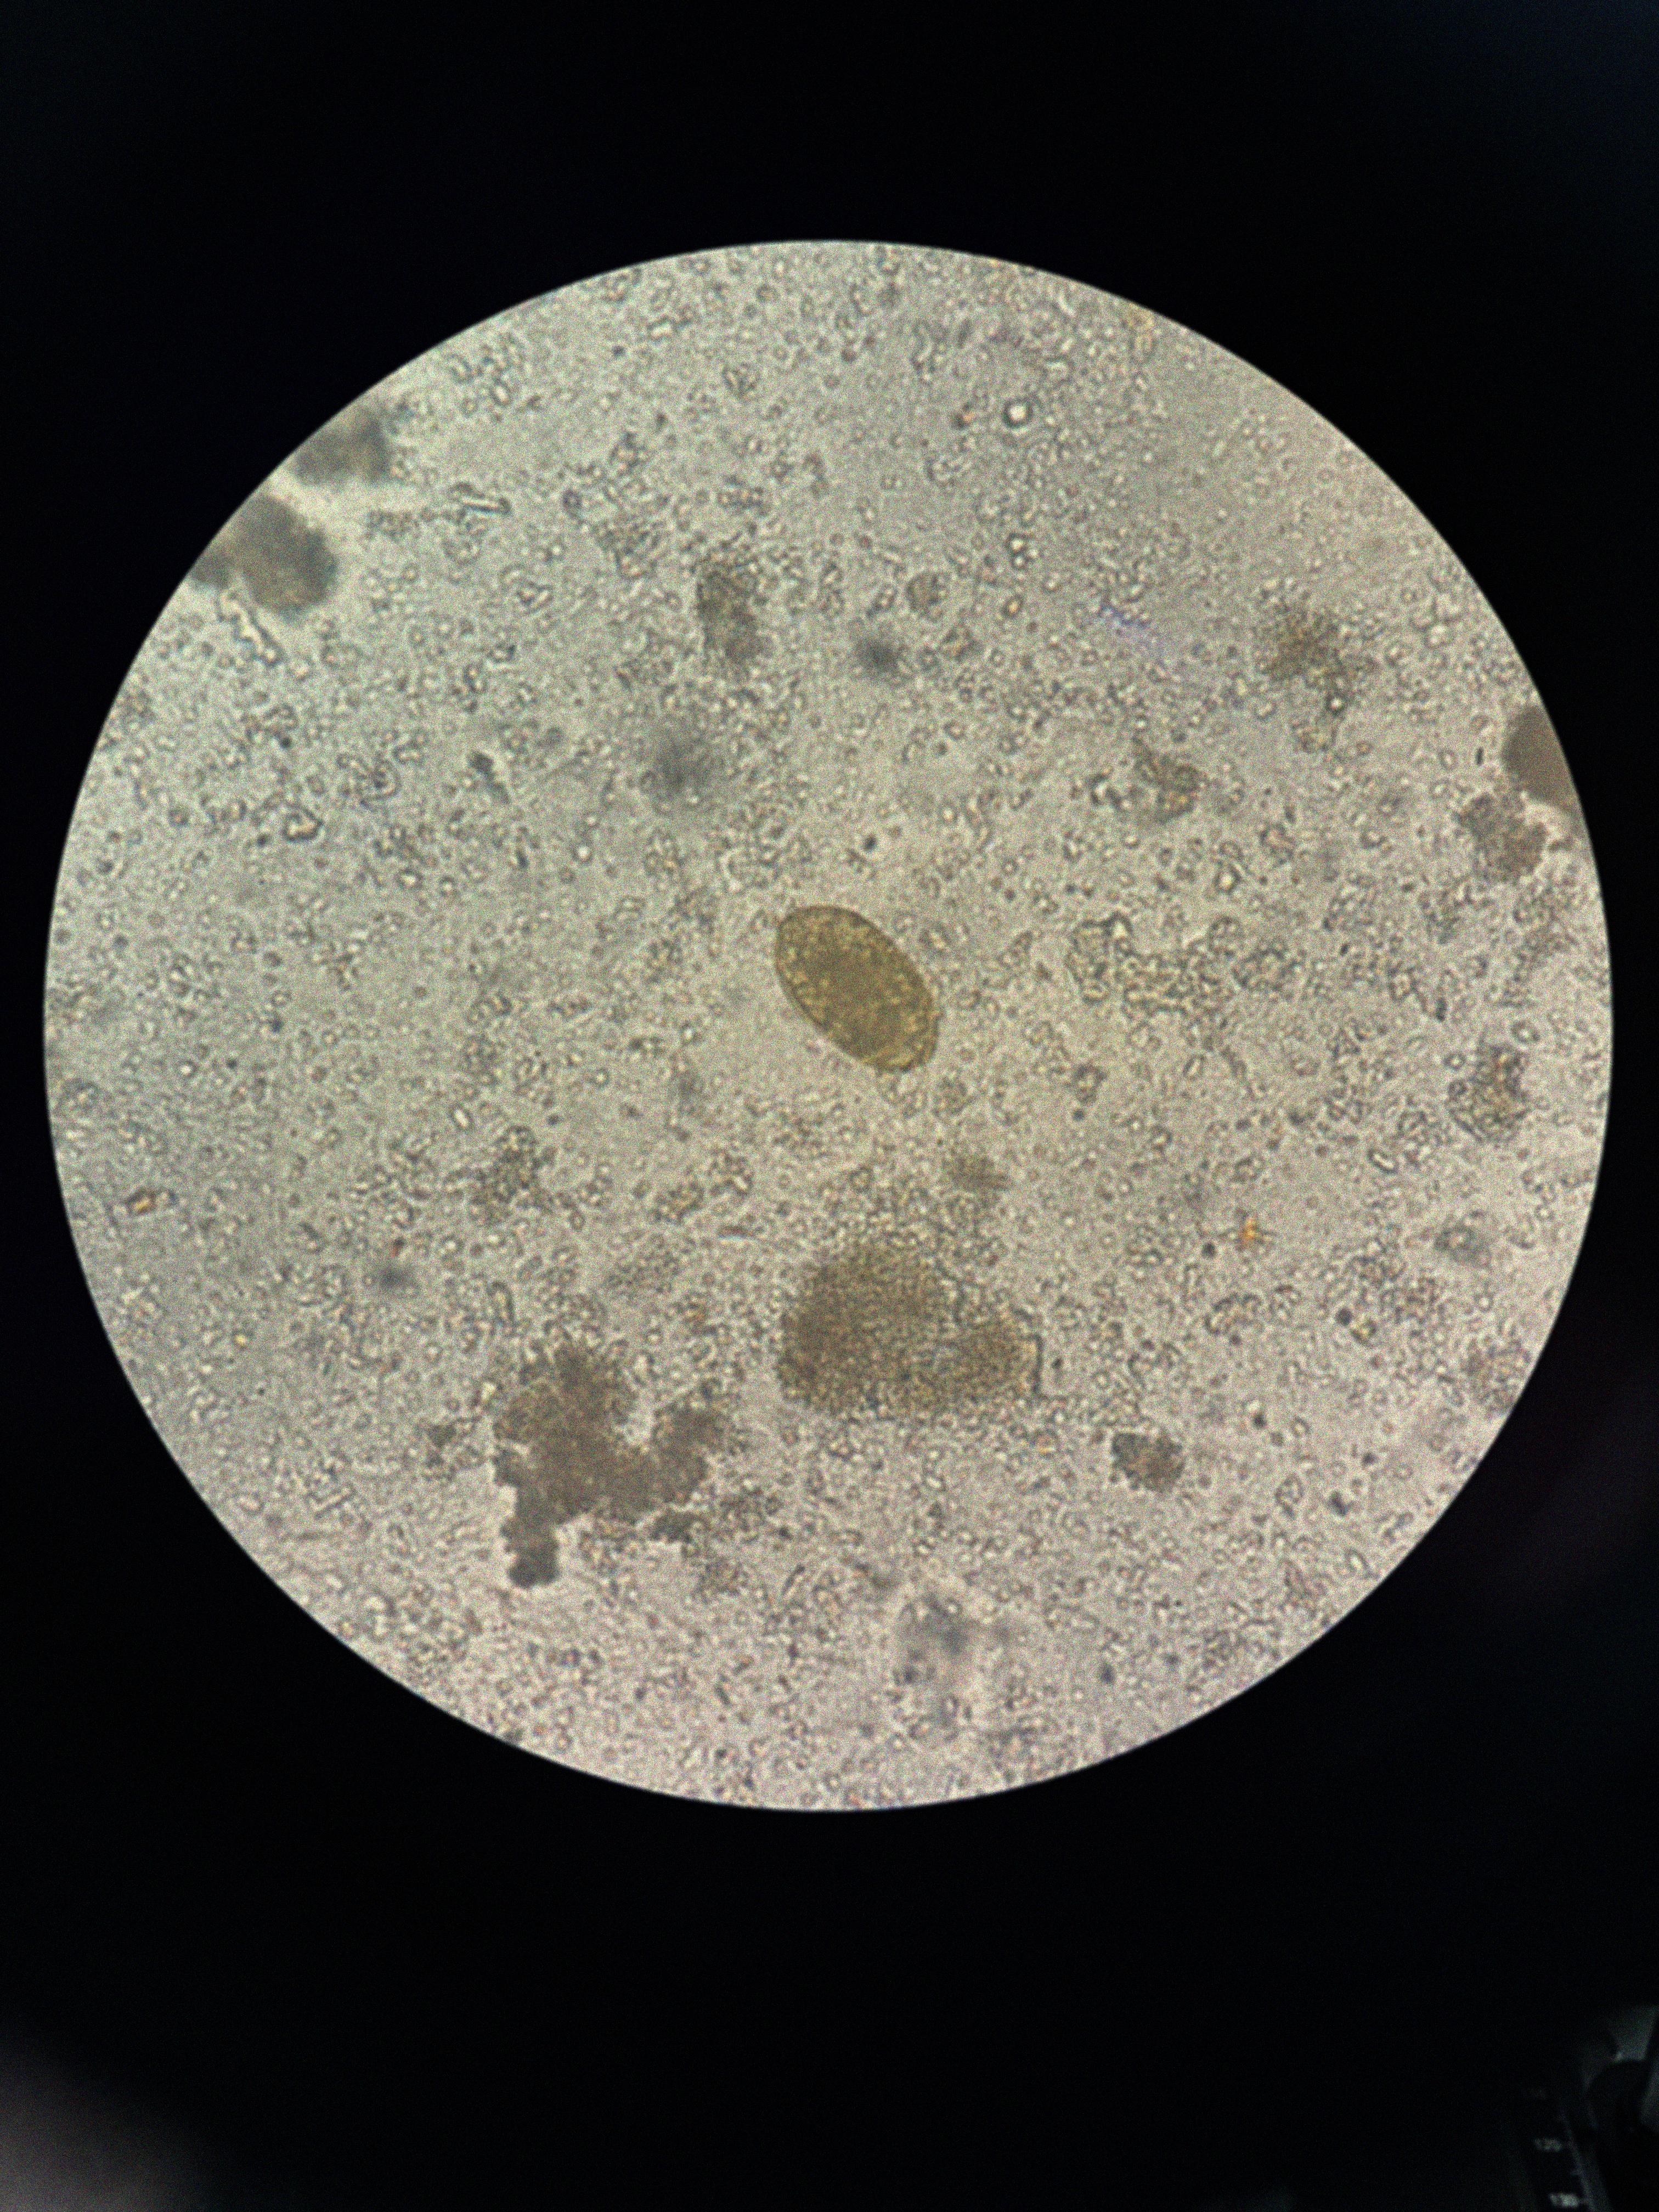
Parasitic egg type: Paragonimus spp